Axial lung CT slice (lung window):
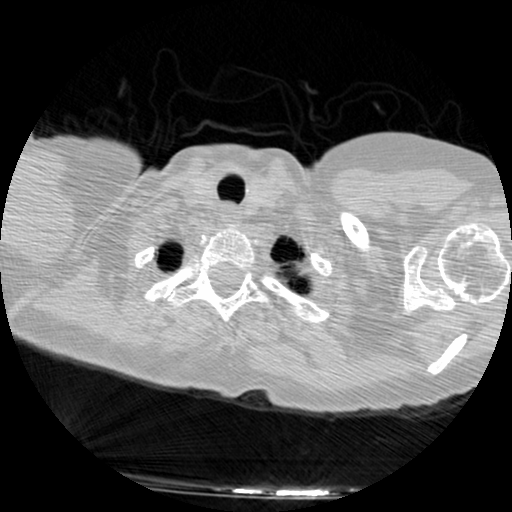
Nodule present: no